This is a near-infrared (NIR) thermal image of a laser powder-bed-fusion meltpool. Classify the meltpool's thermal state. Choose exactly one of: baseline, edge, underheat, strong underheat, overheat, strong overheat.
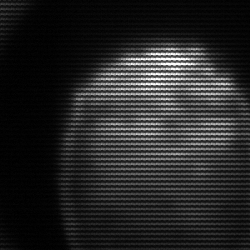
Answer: edge